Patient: sex M, age 60
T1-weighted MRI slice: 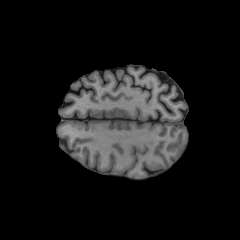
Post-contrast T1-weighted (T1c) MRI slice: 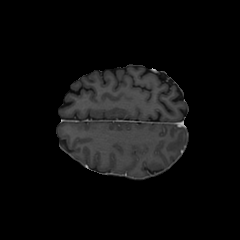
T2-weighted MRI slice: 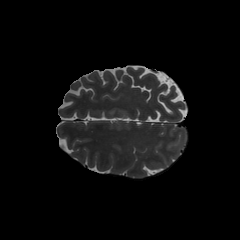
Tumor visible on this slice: no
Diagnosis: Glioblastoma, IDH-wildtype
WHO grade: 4